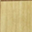
Piece: xx